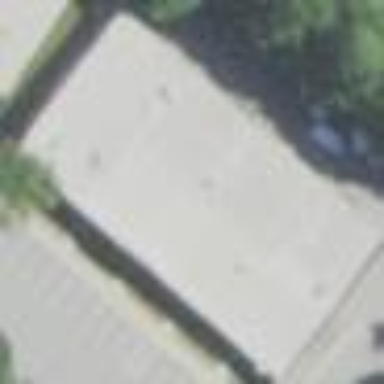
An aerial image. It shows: Commercial building.